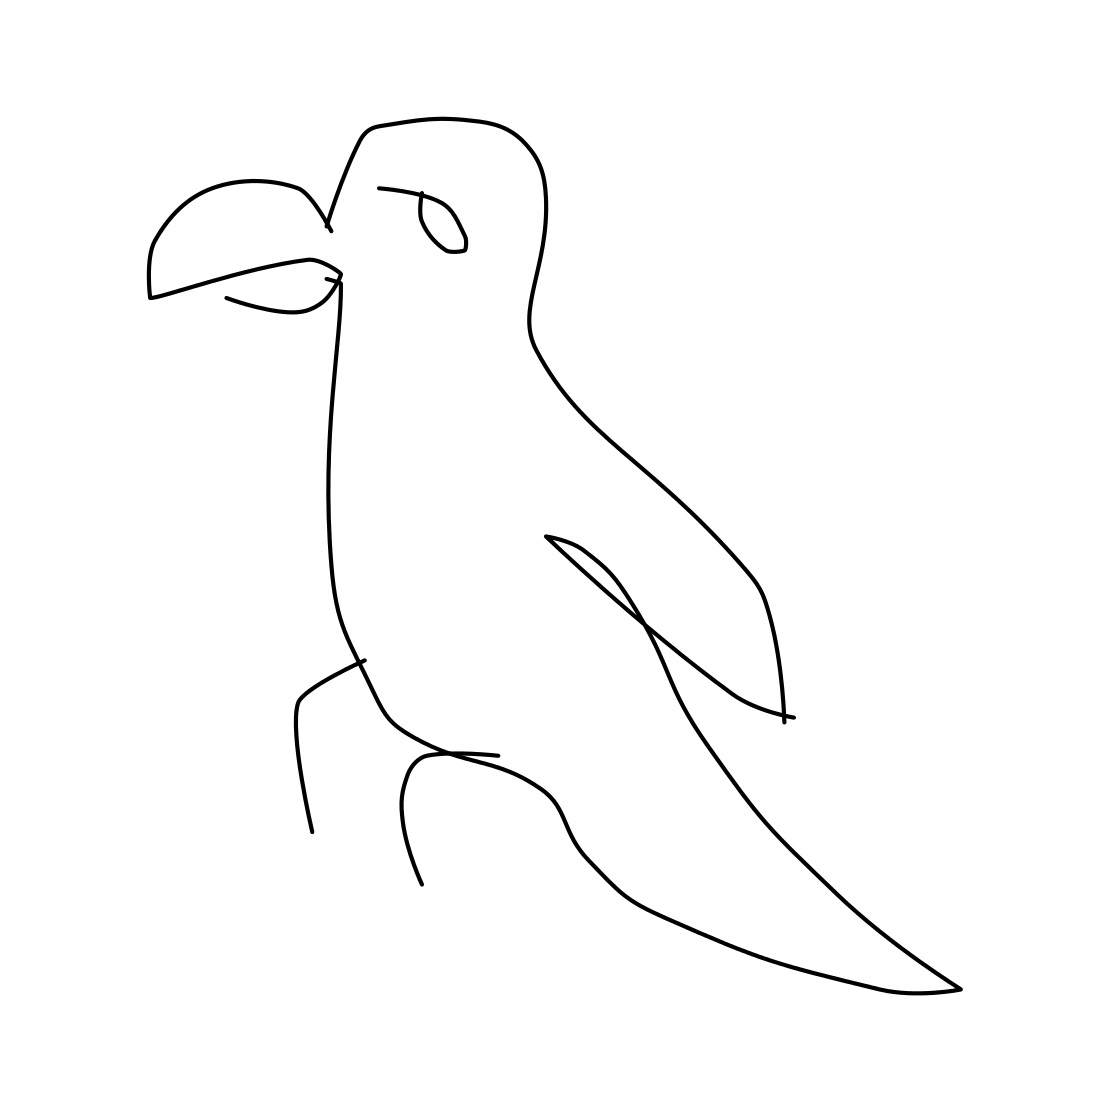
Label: parrot